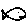
Label: fish